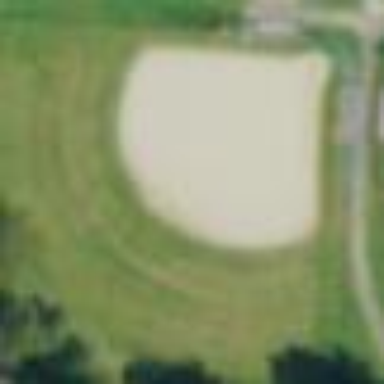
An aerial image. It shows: Baseball pitch for leisure and sports activities.